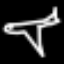
Label: airplane